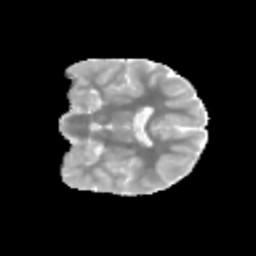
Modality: MD
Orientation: coronal
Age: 9
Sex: male
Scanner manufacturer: siemens
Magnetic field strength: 3 T
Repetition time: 3.8 s
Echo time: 0.07 s